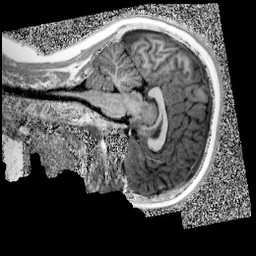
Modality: UNIT1
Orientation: sagittal
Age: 12
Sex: male
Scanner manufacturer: siemens
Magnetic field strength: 3 T
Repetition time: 4 s
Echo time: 0.00299 s